Interaction volume radius: 10 \u00c5
Interaction volume height: 40 \u00c5
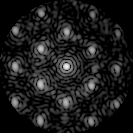
Disorder parameter: 0.34